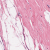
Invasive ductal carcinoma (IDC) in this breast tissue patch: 0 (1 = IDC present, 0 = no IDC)